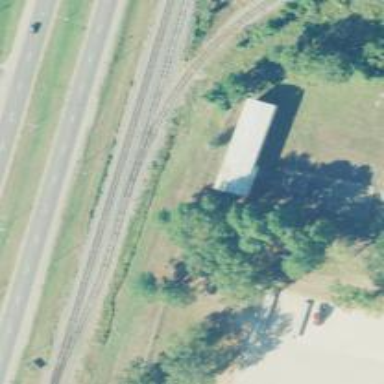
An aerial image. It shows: Rail spur service.